Question: i have a problem with viewPager on android API 15 and 16, my app si basically simple remote control for set top boxes with three screens where on the first screen you can choose which box you want to control, second and third are just screens with controls. Now the problem is that everything works pefectly on every other version of android, but on API 15 and 16, when the app starts, i can not uses the creen with boxes, when i tap anywhere it detects actions on the second screen which are controls, when i swipe to third screen and then back, onCreateView for first screen is called again and everything works perfectly. Here are images of first and second screens
and here is my code for viewPager:
'''
public class SectionsPagerAdapter extends FragmentPagerAdapter {
public SectionsPagerAdapter(FragmentManager fm) {
super(fm);
}
@Override
public Fragment getItem(int position) {
// getItem is called to instantiate the fragment for the given page.
// Return a PlaceholderFragment (defined as a static inner class below).
DisplayMetrics metrics = new DisplayMetrics();
getWindowManager().getDefaultDisplay().getMetrics(metrics);
switch (position) {
case 0:
return boxesFragment;
case 1:
return miscpadFragment;
case 2:
if (metrics.densityDpi == DisplayMetrics.DENSITY_MEDIUM) {
return volPadFragment;
} else return numberPadFragment;
case 3:
return numberPadFragment;
}
return null;
}
@Override
public int getCount() {
DisplayMetrics metrics = new DisplayMetrics();
getWindowManager().getDefaultDisplay().getMetrics(metrics);
switch(metrics.densityDpi){
case DisplayMetrics.DENSITY_MEDIUM:
if (isTablet) {
return 2;
} else return 4;
case DisplayMetrics.DENSITY_HIGH:
if (isTablet) {
return 2;
} else return 3;
case DisplayMetrics.DENSITY_XHIGH:
if (isTablet) {
return 2;
} else return 3;
case DisplayMetrics.DENSITY_XXHIGH:
return 3;
case DisplayMetrics.DENSITY_TV:
return 2;
}
return 3;
}
@Override
public CharSequence getPageTitle(int position) {
Locale l = Locale.getDefault();
switch (position) {
case 0:
return getString(R.string.title_section1).toUpperCase(l);
case 1:
return getString(R.string.title_section2).toUpperCase(l);
case 2:
return getString(R.string.title_section3).toUpperCase(l);
}
return null;
}
}
'''
and DepthPageTransformer which i am also using for animation:
'''
public class DepthPageTransformer implements ViewPager.PageTransformer {
private static final float MIN_SCALE = 0.8f;
public void transformPage(View view, float position) {
int pageWidth = view.getWidth();
if (position < -1) { // [-Infinity,-1)
// This page is way off-screen to the left.
view.setAlpha(0);
} else if (position <= 0) { // [-1,0]
// Use the default slide transition when moving to the left page
view.setAlpha(1);
view.setTranslationX(0);
view.setScaleX(1);
view.setScaleY(1);
} else if (position <= 1) { // (0,1]
// Fade the page out.
view.setAlpha(1 - position);
// Counteract the default slide transition
view.setTranslationX(pageWidth * -position);
// Scale the page down (between MIN_SCALE and 1)
float scaleFactor = MIN_SCALE
+ (1 - MIN_SCALE) * (1 - Math.abs(position));
view.setScaleX(scaleFactor);
view.setScaleY(scaleFactor);
} else { // (1,+Infinity]
// This page is way off-screen to the right.
view.setAlpha(0);
}
}
}
'''
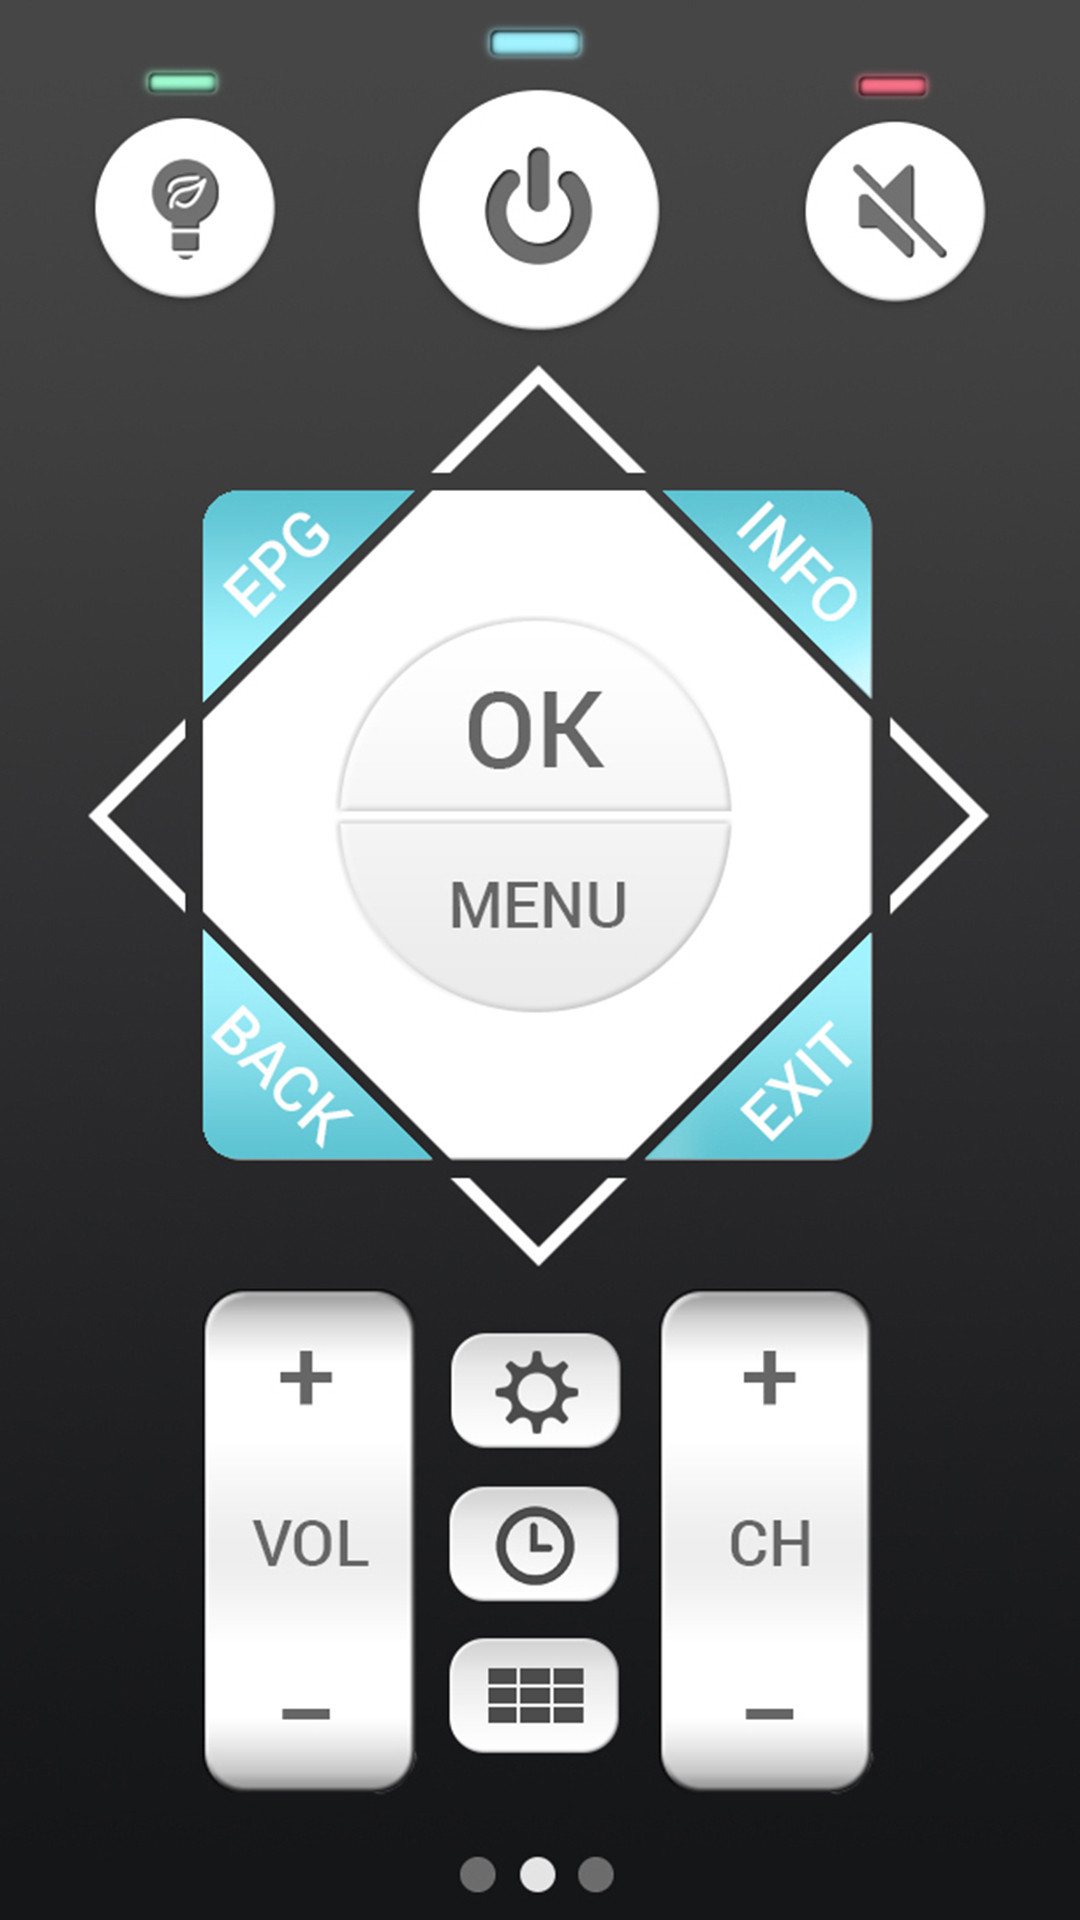
Answer: so i resolved my problem, it was transformPage method in DepthPageTransformer wich i downloaded from developers.google.com i modified it like this:
'''
public void transformPage(View view, float position) {
float translationX;
float scale;
float alpha;
if (position >= 1 || position <= -1) {
// Fix for https://code.google.com/p/android/issues/detail?id=58918
translationX = 0;
scale = 1;
alpha = 1;
} else if (position >= 0) {
translationX = -view.getWidth() * position;
scale = -0.2f * position + 1;
alpha = Math.max(1 - position, 0);
} else {
translationX = 0.5f * view.getWidth() * position;
scale = 1.0f;
alpha = Math.max(0.1f * position + 1, 0);
}
view.setTranslationX( translationX);
view.setScaleX(scale);
view.setScaleY(scale);
view.setAlpha(alpha);
}
'''
and everything works perfectly.